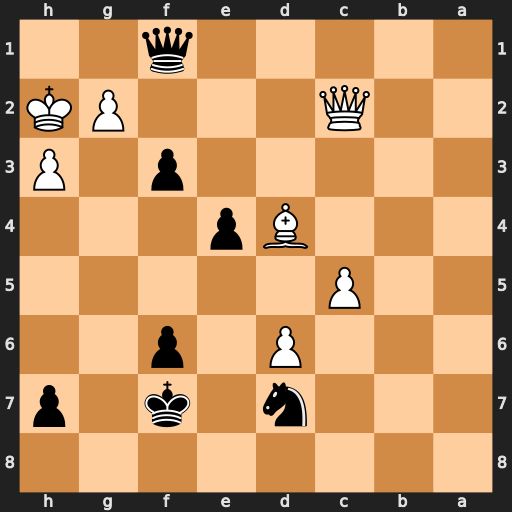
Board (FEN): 8/3n1k1p/3P1p2/2P5/3Bp3/5p1P/2Q3PK/5q2
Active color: b
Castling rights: -
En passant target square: -
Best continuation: Qe2 Qxe2 fxe2 c6 e1=Q